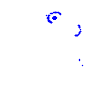
Particle: kaon